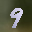
Label: 9